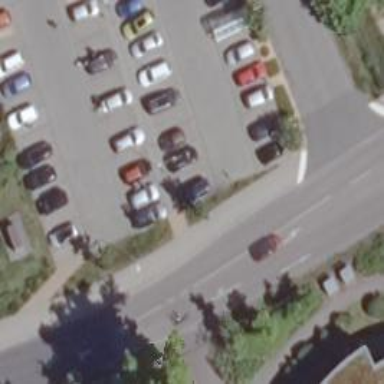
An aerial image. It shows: Parking aisle designated as service road.